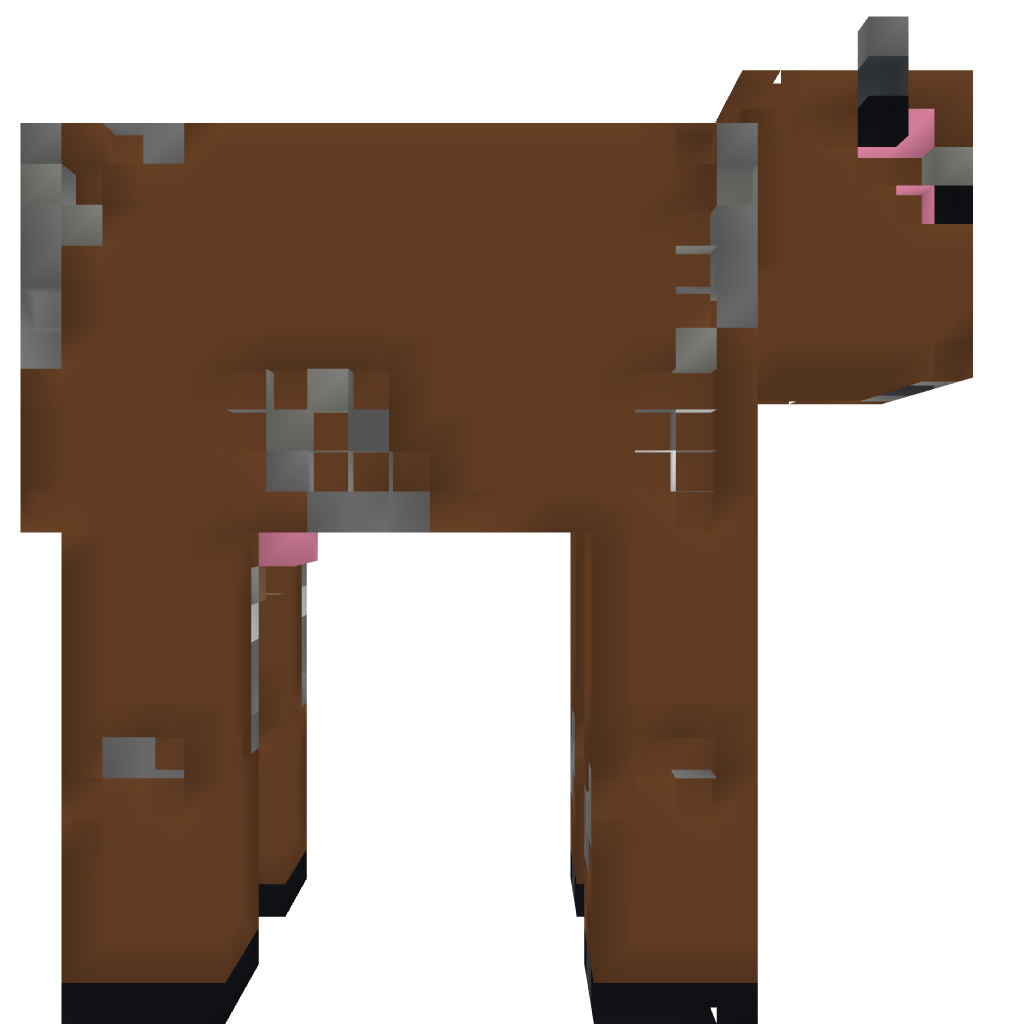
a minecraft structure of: It's a Cow.